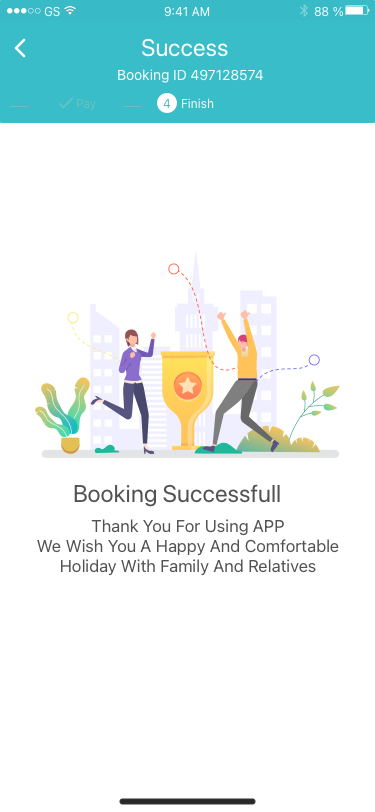
Text in this UI design:
88 %
9:41 AM
GS
Success
Booking ID 497128574
Pay
Finish
4
Booking Successfull
Thank You For Using APP
We Wish You A Happy And Comfortable
Holiday With Family And Relatives